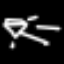
Label: diamond